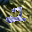
Label: 2